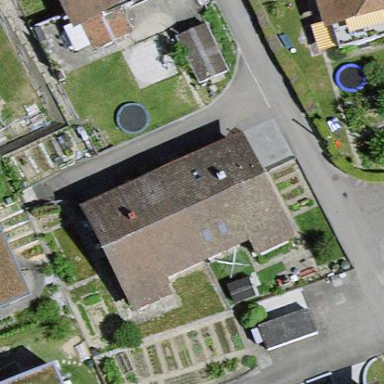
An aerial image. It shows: Residential building.